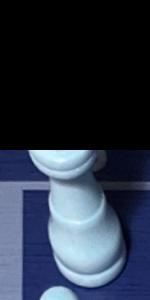
Label: King_White